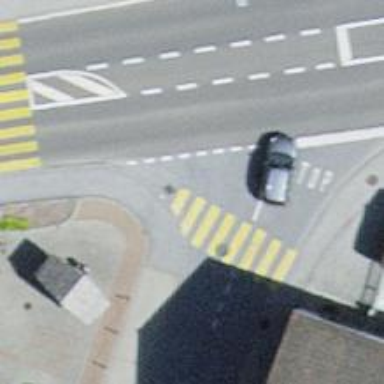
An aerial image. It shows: Marked crossing with zebra stripes on the road.